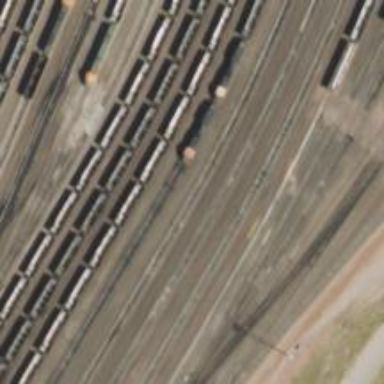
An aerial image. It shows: Railway yard.